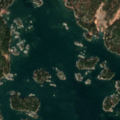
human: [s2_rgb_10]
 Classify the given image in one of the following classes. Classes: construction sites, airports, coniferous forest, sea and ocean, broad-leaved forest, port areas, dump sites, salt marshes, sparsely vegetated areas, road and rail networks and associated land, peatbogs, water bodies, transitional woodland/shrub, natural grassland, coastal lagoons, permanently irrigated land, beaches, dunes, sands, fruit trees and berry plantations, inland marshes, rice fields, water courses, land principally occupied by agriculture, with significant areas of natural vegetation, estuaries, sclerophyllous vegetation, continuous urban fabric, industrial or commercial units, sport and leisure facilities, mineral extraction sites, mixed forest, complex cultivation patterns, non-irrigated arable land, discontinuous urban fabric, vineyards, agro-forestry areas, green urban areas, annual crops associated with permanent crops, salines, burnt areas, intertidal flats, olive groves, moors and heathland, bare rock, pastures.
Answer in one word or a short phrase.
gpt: coniferous forest, mixed forest, sea and ocean